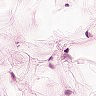
Metastatic tissue present: no